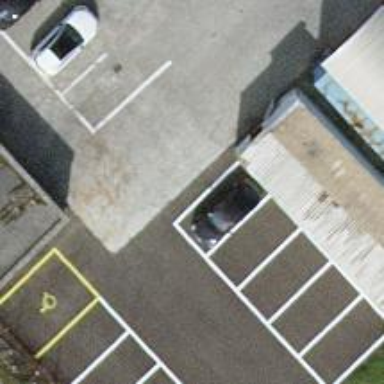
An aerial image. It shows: Parking aisle designated as service road.